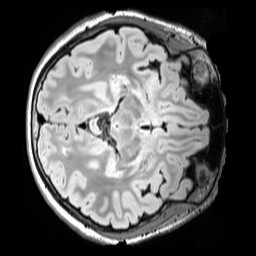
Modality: FLAIR
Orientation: axial
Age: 14
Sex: female
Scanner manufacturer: siemens
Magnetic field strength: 3 T
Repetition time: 5 s
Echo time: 0.388 s